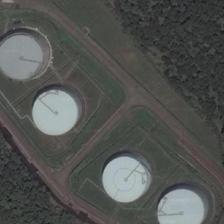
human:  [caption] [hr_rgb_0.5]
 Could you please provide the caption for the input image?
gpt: four exactly same round buildings situate in the narrow space between dense woods .

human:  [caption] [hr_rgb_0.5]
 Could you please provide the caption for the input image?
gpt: green plants are around four white tanks .

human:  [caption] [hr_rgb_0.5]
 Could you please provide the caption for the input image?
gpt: four small jars and a grey grass surrounded .

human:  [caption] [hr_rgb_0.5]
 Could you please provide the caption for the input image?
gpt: four tanks are in a line surround by many green plants .

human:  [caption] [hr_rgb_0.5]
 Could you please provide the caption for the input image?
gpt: four large storage tanks are around with green meadows and trees .